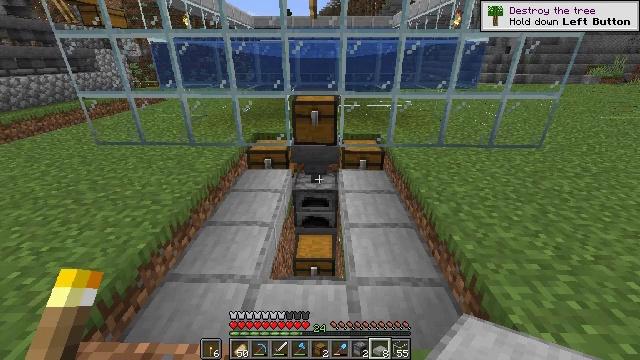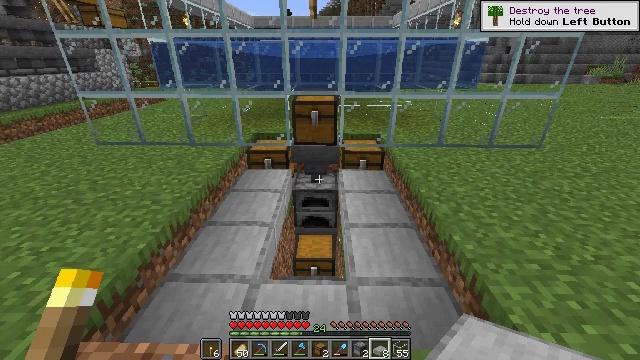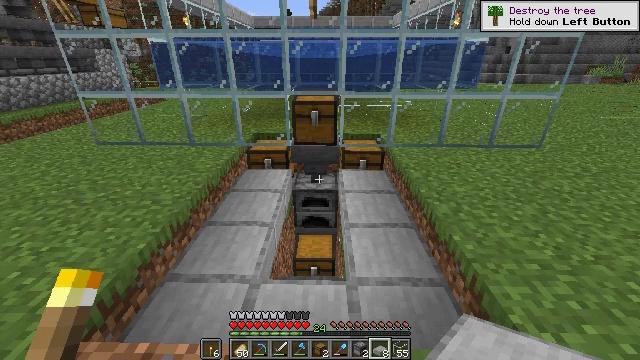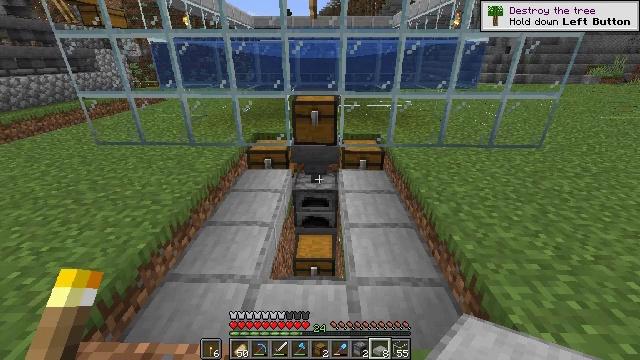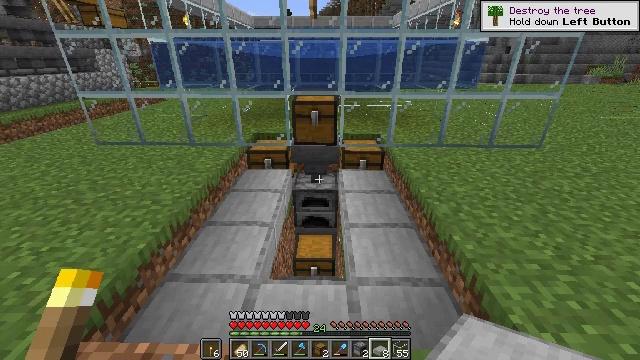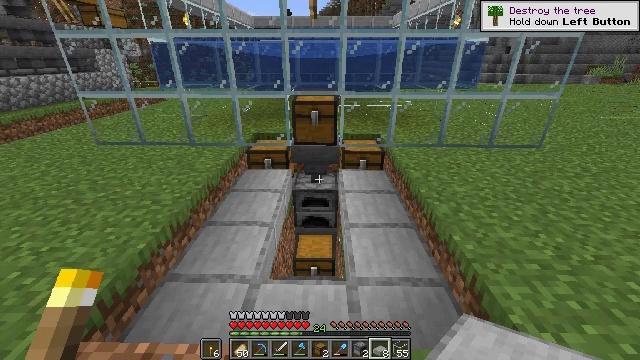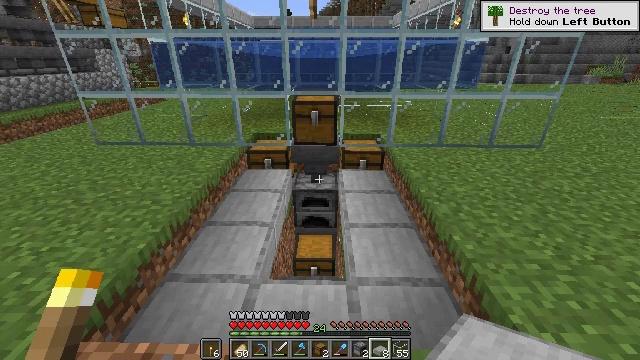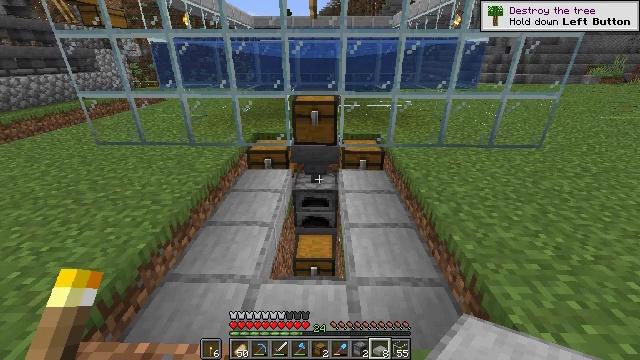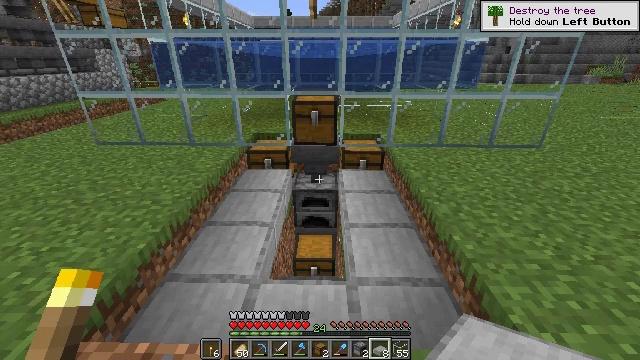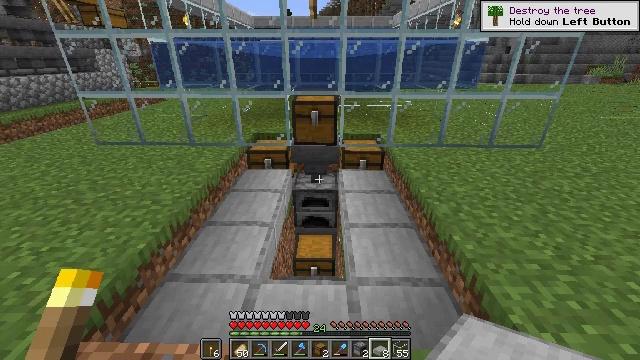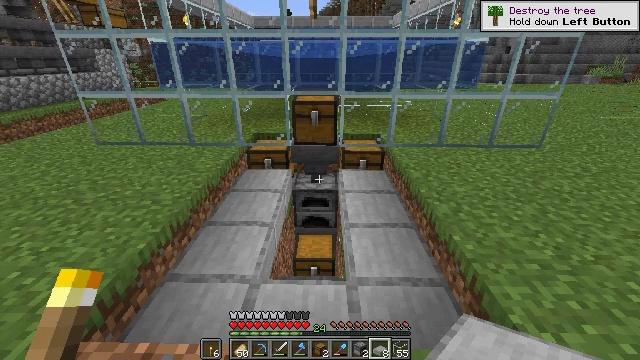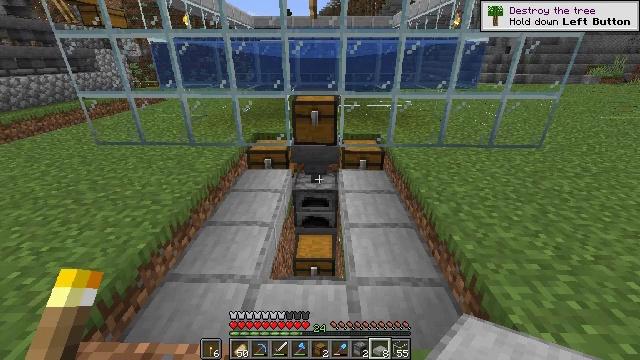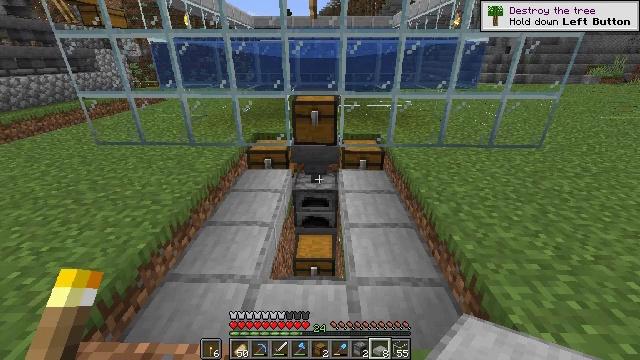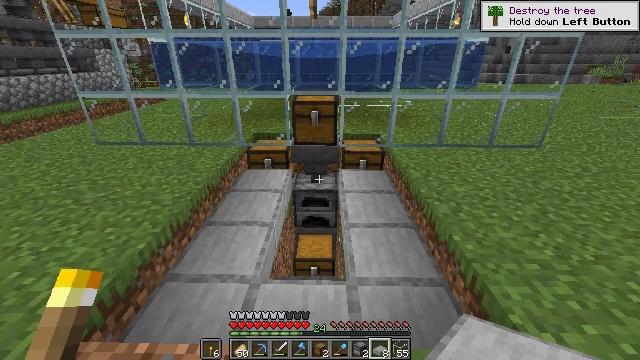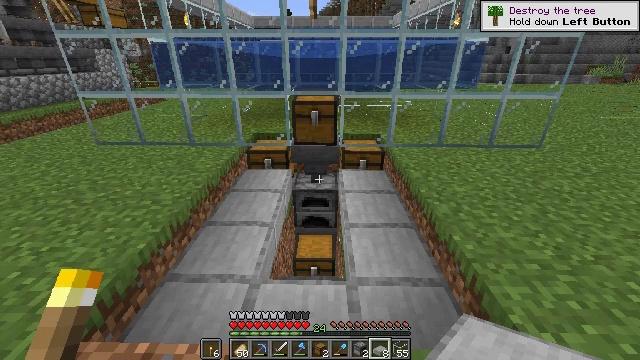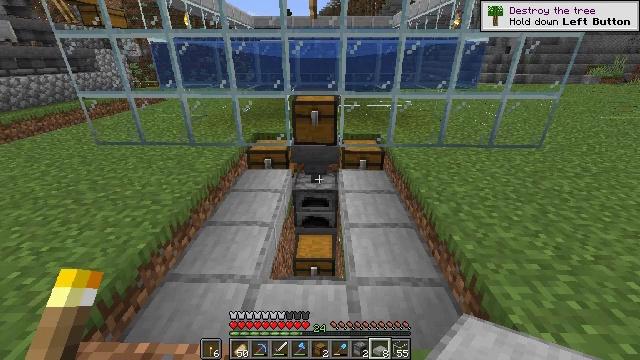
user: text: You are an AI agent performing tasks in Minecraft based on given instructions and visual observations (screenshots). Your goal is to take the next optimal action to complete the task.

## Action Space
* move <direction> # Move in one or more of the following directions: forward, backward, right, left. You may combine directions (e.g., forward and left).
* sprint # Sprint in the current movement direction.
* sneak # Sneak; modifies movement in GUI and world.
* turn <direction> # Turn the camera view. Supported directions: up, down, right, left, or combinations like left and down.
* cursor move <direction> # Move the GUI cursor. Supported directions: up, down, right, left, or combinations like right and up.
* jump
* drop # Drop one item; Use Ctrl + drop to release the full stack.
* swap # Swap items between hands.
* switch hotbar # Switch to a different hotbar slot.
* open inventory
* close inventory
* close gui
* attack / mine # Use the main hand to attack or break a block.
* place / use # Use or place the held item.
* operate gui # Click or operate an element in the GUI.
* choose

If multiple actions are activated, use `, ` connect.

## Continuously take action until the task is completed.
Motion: motion action
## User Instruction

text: Attack the smooth stone slab to gather it.
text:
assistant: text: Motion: no_op
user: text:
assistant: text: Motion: no_op
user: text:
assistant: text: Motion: no_op
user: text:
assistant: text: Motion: no_op
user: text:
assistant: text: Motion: no_op
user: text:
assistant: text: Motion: no_op
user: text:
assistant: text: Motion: no_op
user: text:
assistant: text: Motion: no_op
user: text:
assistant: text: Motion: no_op
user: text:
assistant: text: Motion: no_op
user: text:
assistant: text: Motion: no_op
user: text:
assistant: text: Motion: no_op
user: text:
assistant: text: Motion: no_op
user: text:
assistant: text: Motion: no_op
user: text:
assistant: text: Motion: no_op
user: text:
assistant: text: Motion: no_op
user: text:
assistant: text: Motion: no_op
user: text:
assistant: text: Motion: no_op
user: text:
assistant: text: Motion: no_op
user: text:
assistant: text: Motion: no_op
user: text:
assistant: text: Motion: no_op
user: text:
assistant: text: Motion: no_op
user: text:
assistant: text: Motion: no_op
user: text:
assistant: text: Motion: no_op
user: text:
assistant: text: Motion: no_op
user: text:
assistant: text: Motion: no_op
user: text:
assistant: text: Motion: no_op
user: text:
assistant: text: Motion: no_op
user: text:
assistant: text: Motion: no_op
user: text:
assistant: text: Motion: no_op